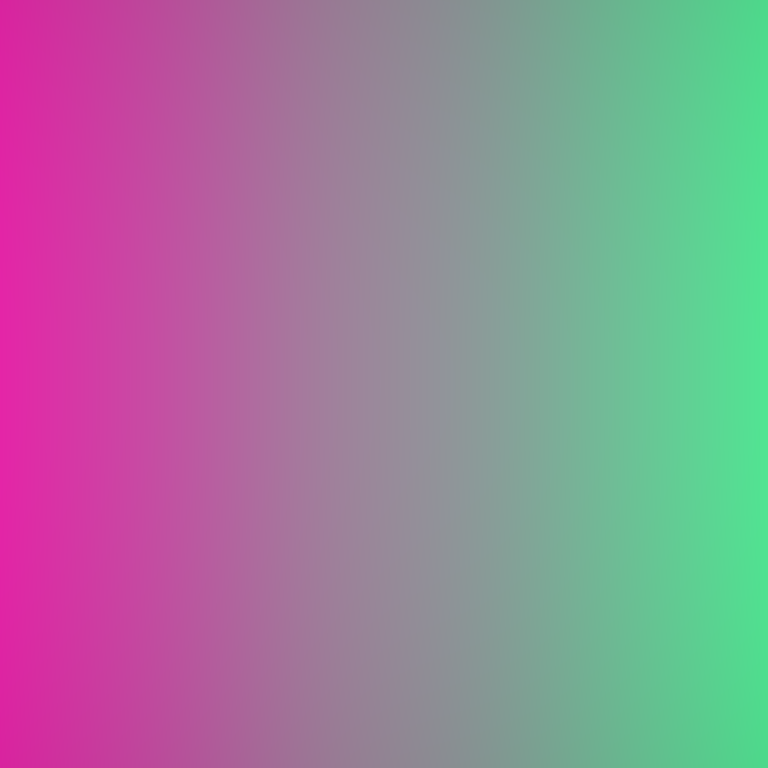
Abstract light effect, smooth gradient from vivid magenta to bright green, energetic atmosphere, soft blend, no room, no furniture, no objects.